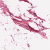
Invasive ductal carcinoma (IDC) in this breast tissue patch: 0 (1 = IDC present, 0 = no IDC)